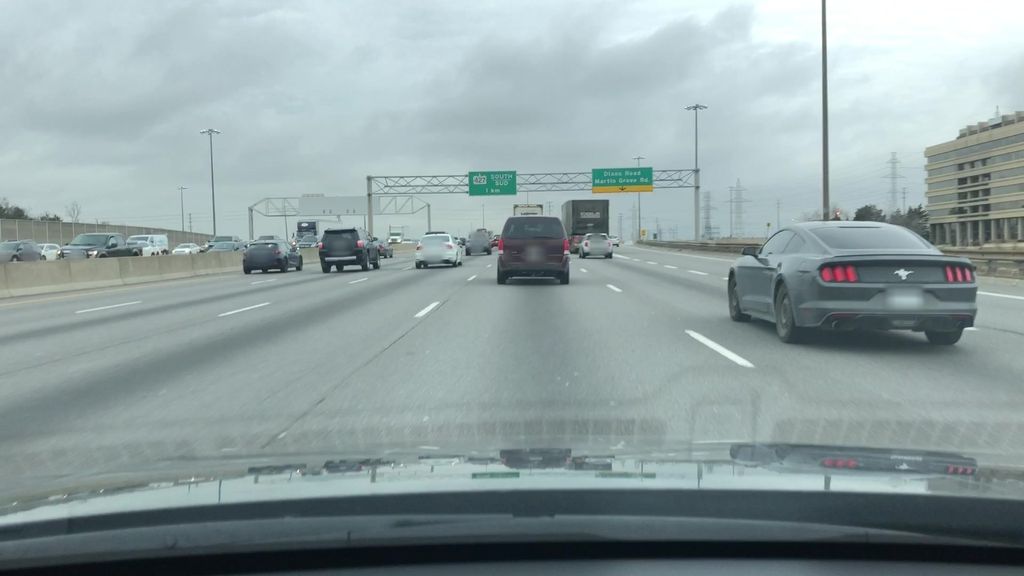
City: toronto